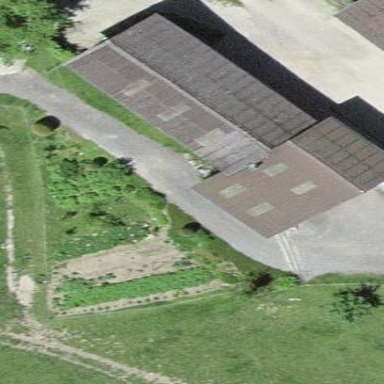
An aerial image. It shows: Shed.